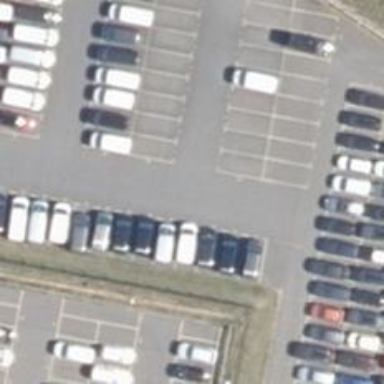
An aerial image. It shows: Road serving as parking aisle.